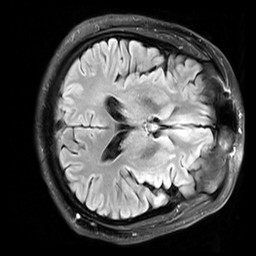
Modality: FLAIR
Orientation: axial
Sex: male
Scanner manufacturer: siemens
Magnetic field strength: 3 T
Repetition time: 10 s
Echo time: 0.09 s